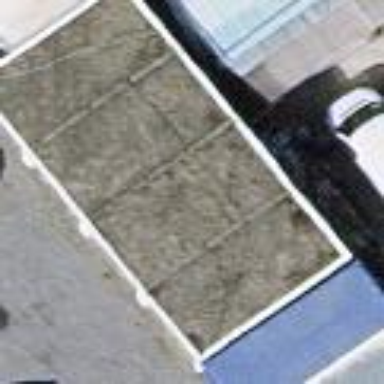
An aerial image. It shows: Garage building.